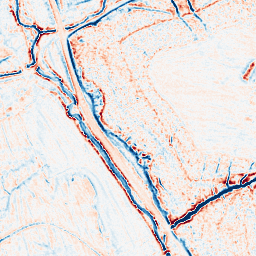
Category: edge_preserving
Decomposition family: anisotropic_diffusion
Decomposition parameters: iterations: 10
kappa: 30
gamma: 0.15
Upsampling method: linear_exact
Upsampling parameters: scale: 2
Upsampling scale: 2